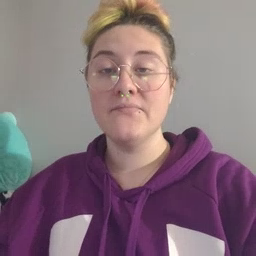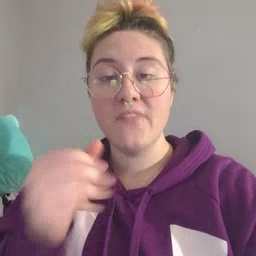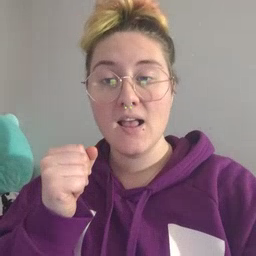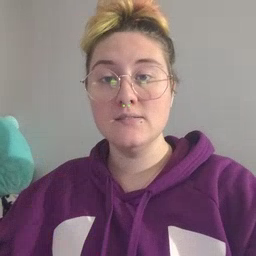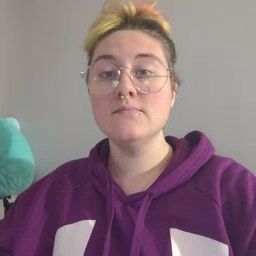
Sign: fast